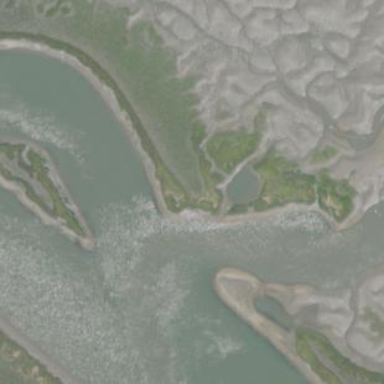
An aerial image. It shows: Tidal marsh wetland.